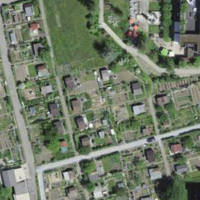
EUNIS habitat code: 53
Species observed at this site:
Fagopyrum esculentum